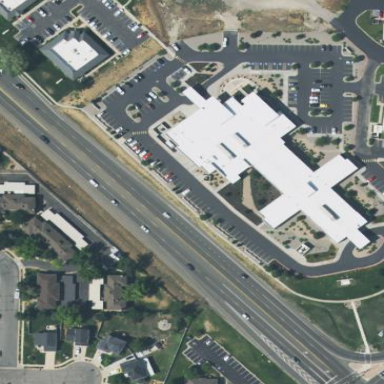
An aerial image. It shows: Healthcare facility identified as hospital.